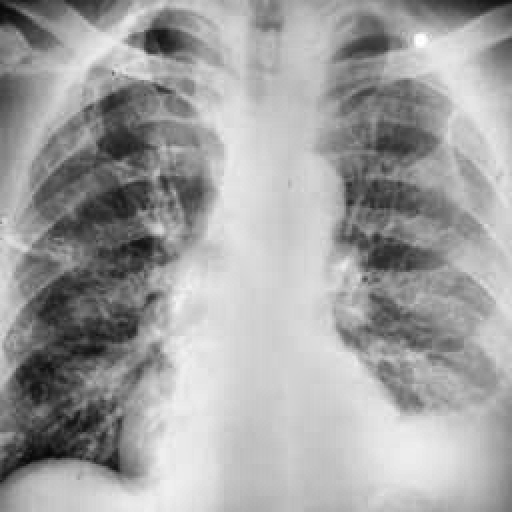
Finding: TUBERCULOSIS